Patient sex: M
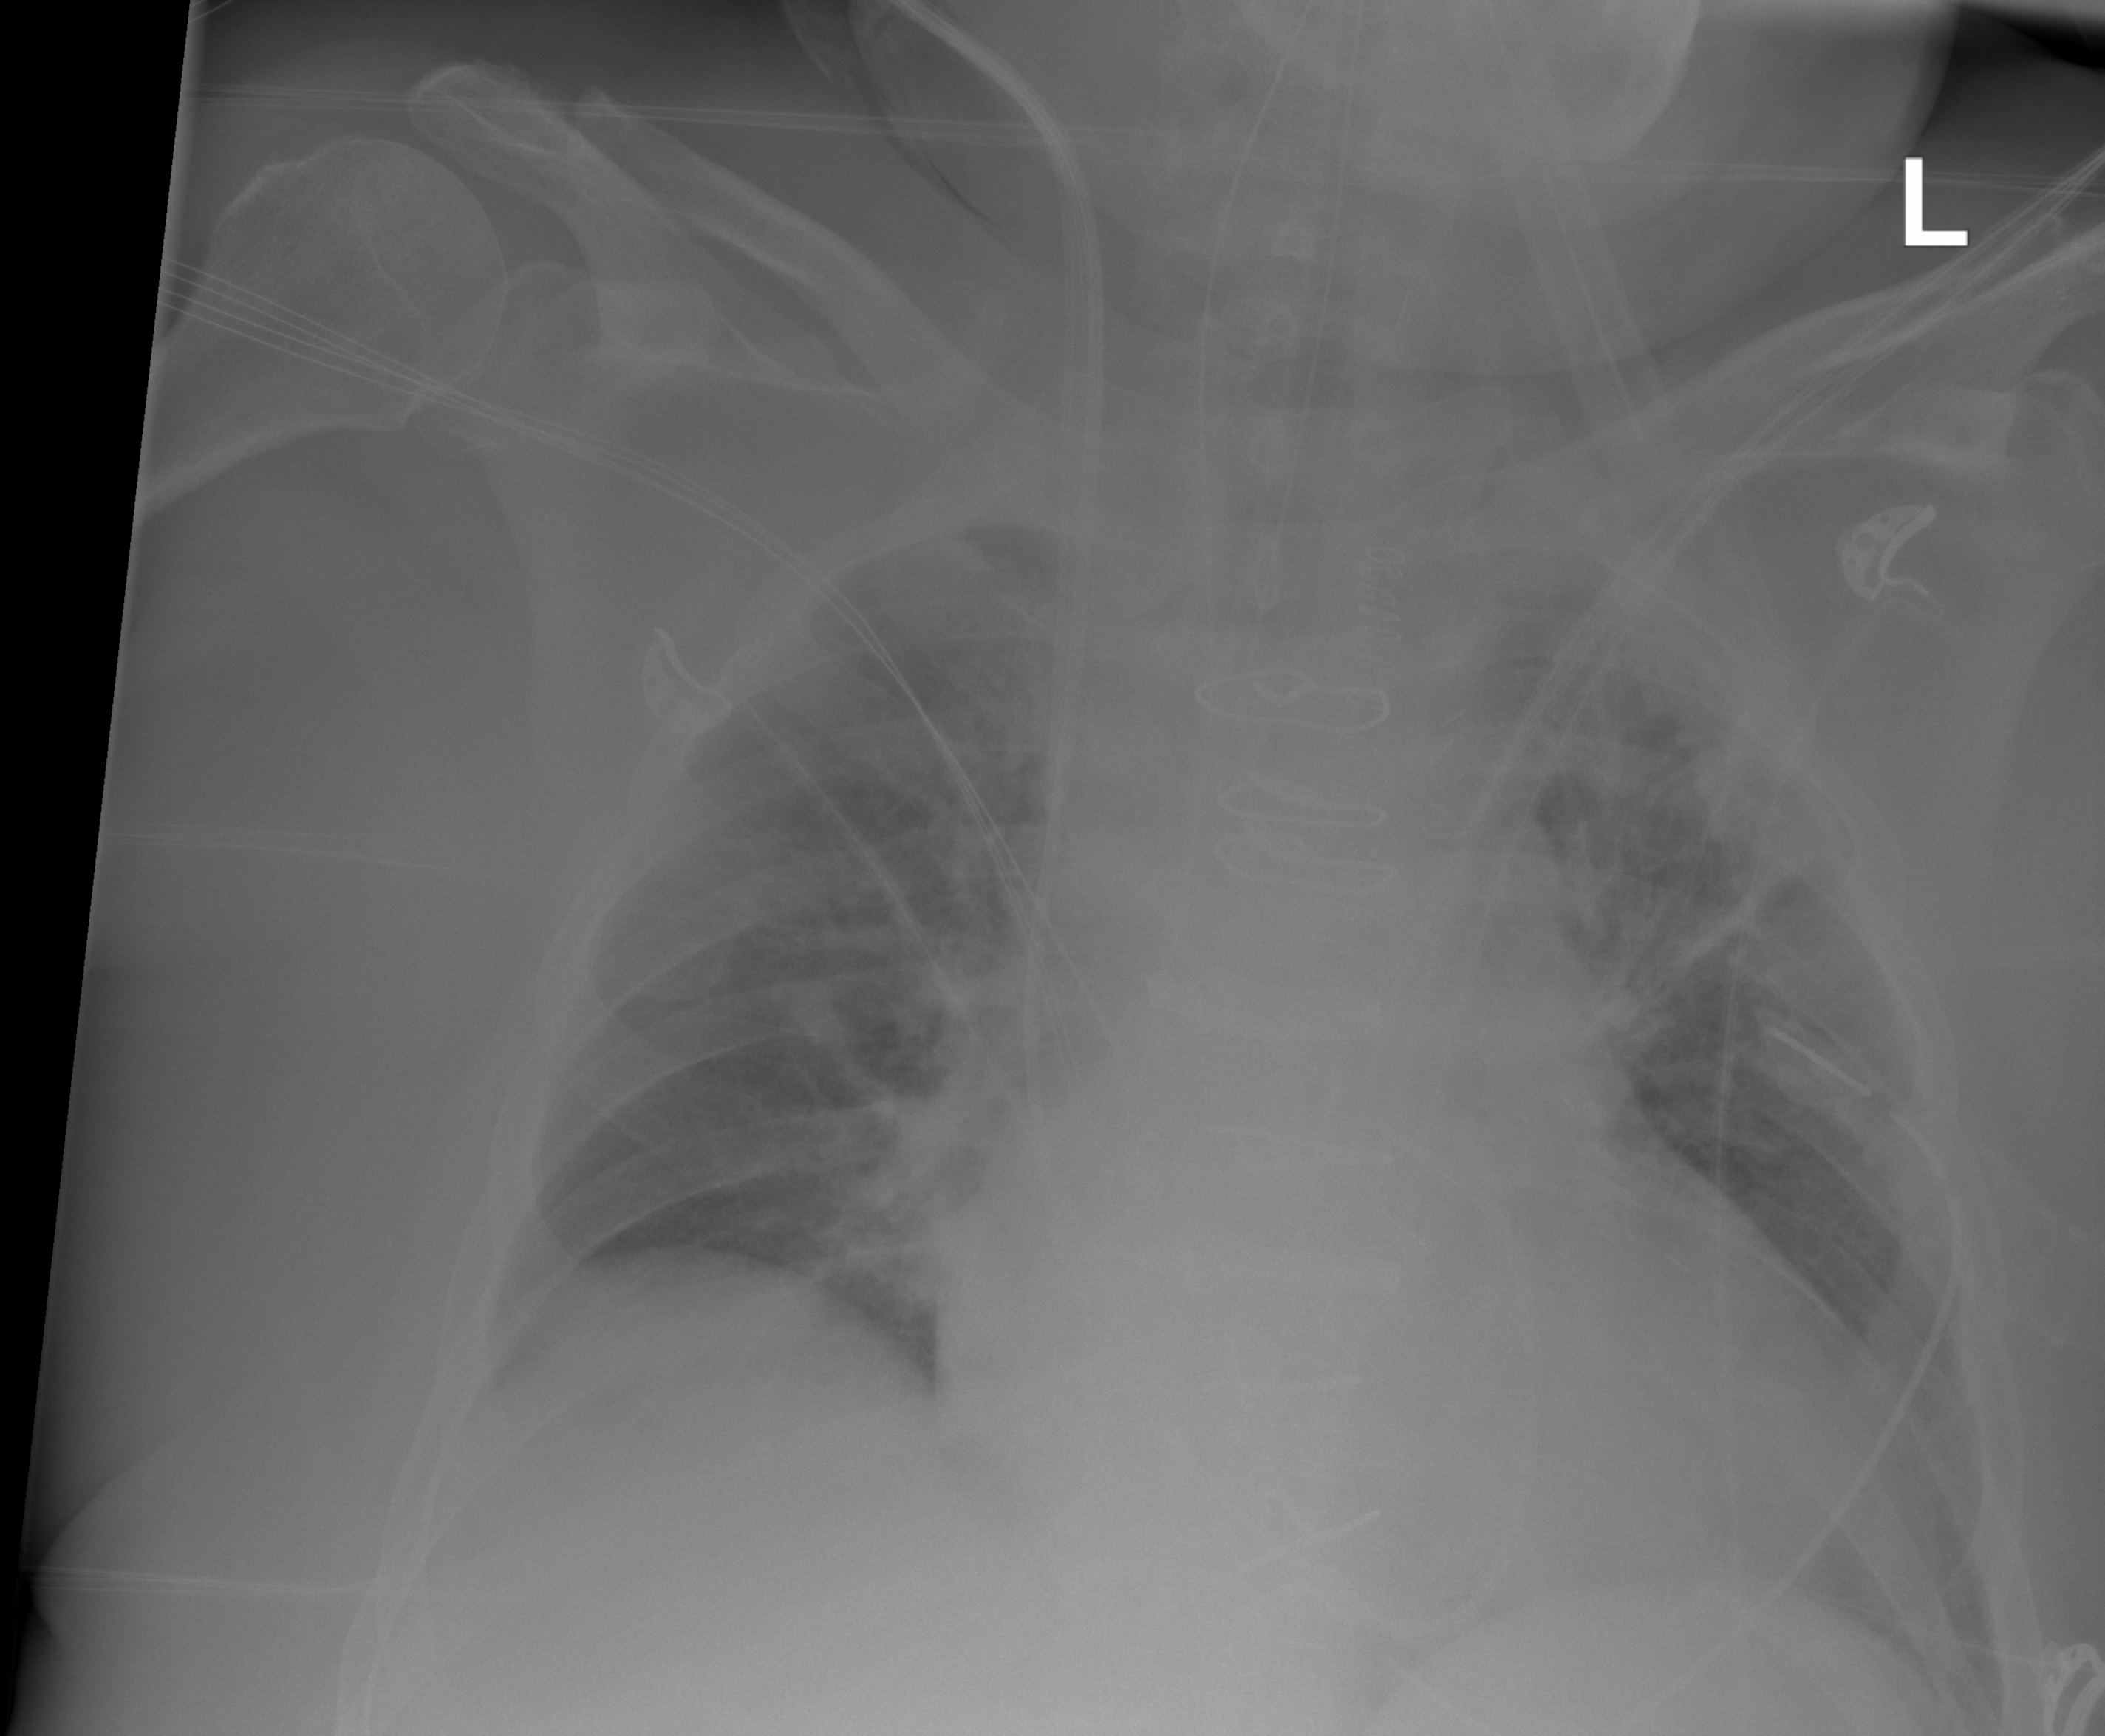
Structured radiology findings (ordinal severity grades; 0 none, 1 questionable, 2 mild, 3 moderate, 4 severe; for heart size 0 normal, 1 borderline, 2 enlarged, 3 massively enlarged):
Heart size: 2
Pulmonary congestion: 2
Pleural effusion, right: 0
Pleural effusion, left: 0
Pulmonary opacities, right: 0
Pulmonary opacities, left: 0
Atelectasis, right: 2
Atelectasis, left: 2